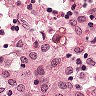
Metastatic tissue present: no